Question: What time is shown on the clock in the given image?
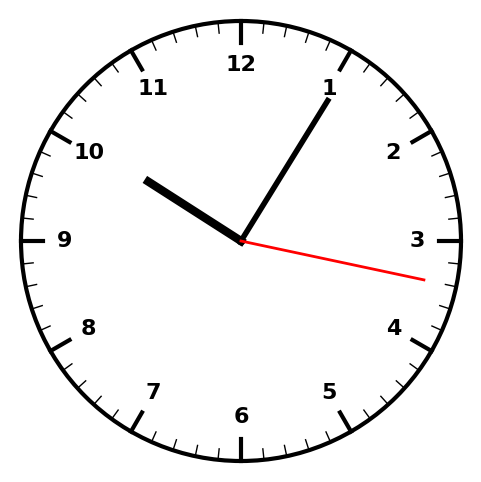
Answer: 10:05:17